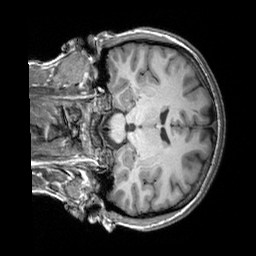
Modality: T1w
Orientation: coronal
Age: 24
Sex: female
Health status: healthy
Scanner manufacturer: siemens
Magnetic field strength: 3 T
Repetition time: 2.3 s
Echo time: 0.00303 s